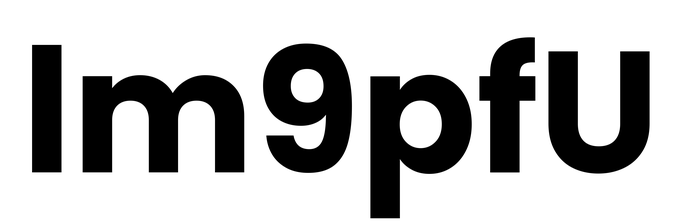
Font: Poppins-Bold